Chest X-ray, PA view. Patient: 16 years old, sex M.
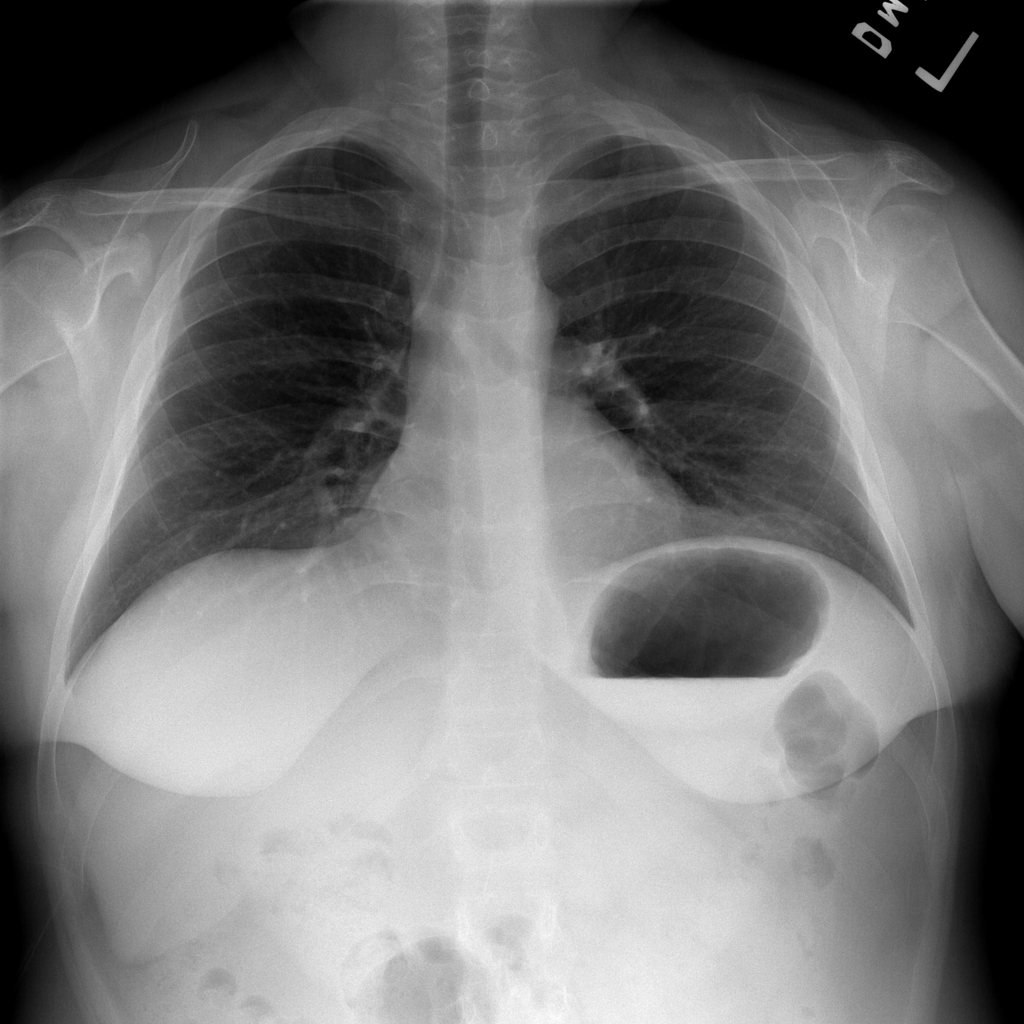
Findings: No Finding